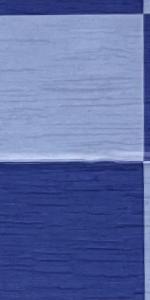
Label: Empty